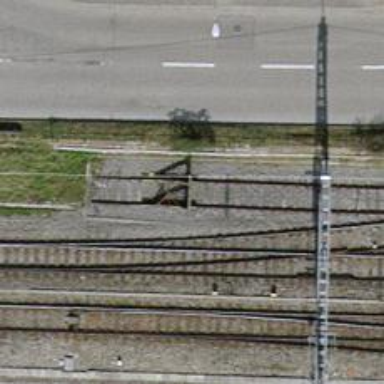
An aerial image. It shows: Railway buffer stop.